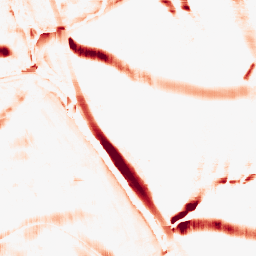
Category: morphological
Decomposition family: morphological_rect
Decomposition parameters: operation: opening
width: 20
height: 20
Upsampling method: cubic_catmull_rom
Upsampling parameters: scale: 4
Upsampling scale: 4